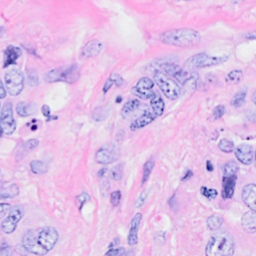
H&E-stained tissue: Breast